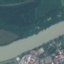
Land use / land cover class: River